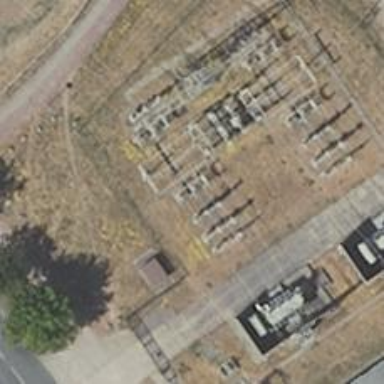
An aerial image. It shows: Three power lines with cables.